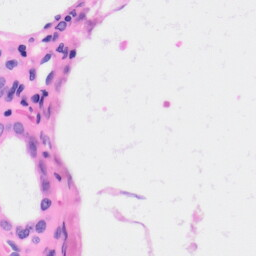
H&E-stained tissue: Kidney